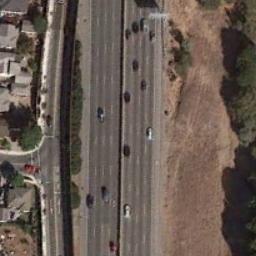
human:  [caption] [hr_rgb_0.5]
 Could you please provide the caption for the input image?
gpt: Cars on highways vary in size .

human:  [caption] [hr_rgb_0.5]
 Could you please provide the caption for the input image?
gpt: There are many buildings and roads and green plants on both sides of the freeway, And there are many cars on the freeway .